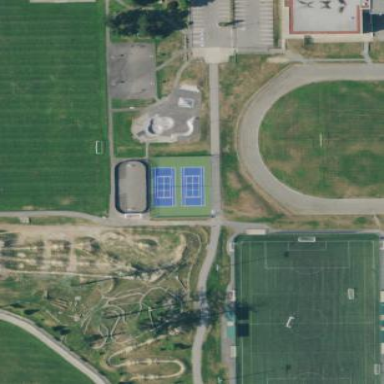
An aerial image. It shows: Pitch for leisure activities.